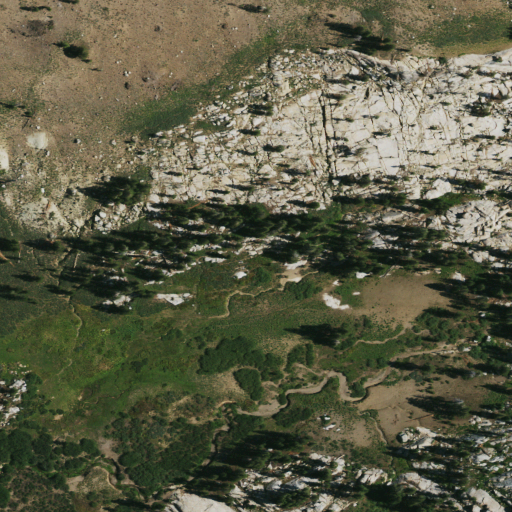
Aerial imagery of plain(s) in California named Hay Meadow containing shrub, herbaceous wetlands, woody wetlands, grassland, and evergreen forest